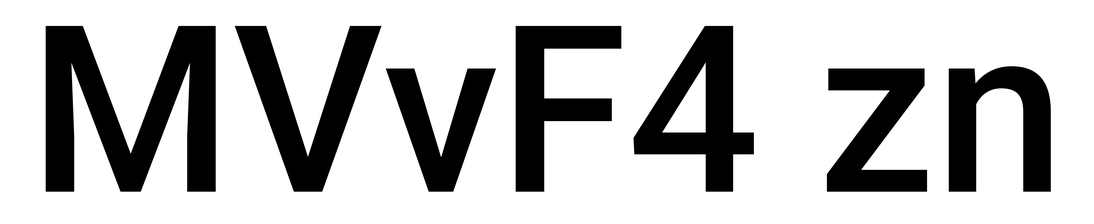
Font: Roboto_Medium